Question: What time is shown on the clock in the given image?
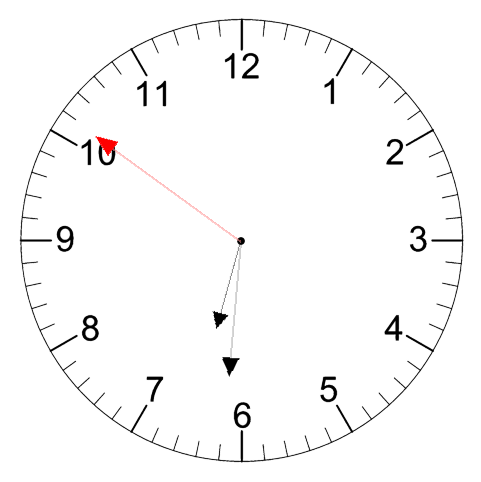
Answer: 06:30:51